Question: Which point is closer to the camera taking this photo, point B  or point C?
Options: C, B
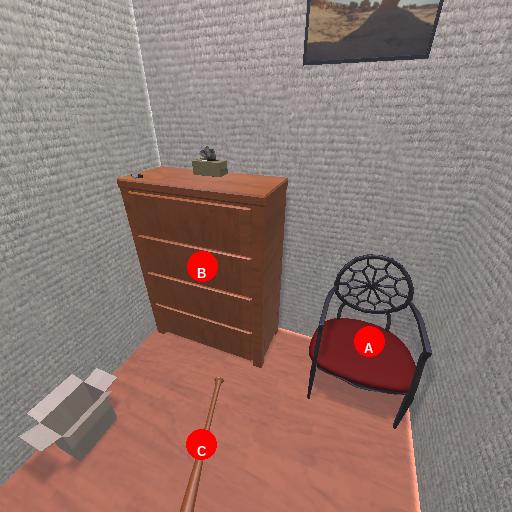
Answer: C